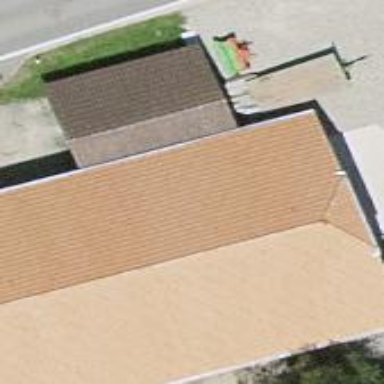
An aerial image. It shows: Garage building.